Question: I'm trying to access a value in my object:
'''
<input type="text" name="address-search"
placeholder="43 Roxling Drive Boston, MA"
class="ui-autocomplete-input ui-corner-all" autocomplete="off">
select: function( event, ui ) {
console.log(ui);
$('input[name="address-search"]').val(ui.item.label);
}
'''
Here's the result of the 'console.log' call:

Here's the strange bit:
If I 'console.log(ui.item.label)' I get: 'Boston, Massachusetts, United States'.
If I call '$('input[name="address-search"]').val(ui.item.label);' I only get 'Boston'. Any ideas why this is happening?
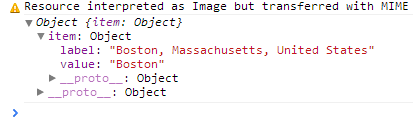
Answer: From jQuery UI autocomplete doc:
> Triggered when an item is selected from the menu. The default action
is to replace the text field's value with the value of the selected
item. Canceling this event prevents the value from being updated. [...]
What happens here: you replace the value in the input wrapped by into 'autocomplete' widget - but then the widget replaces it by itself. ) Add 'return false;' to your function to make it work.
As a sidenote, you don't have to look up the DOM for that element again:
'''
this.value = ui.item.label;
'''
... should do the trick. )